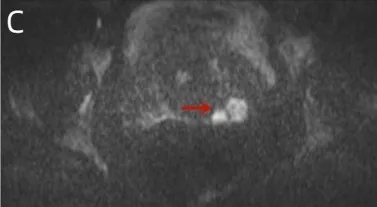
Magnetic resonance imaging findings of this case: (B,C) Both diffusion-weighted imaging (B800) and apparent diffusion coefficient lesions exhibited high signals with an unrestricted diffusion.
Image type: radiology (mri)